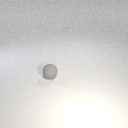
small gray rubber sphere